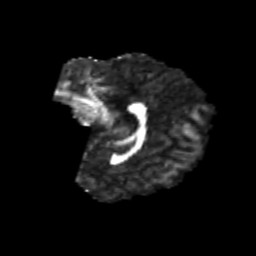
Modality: FA
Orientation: sagittal
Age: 21
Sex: female
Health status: healthy